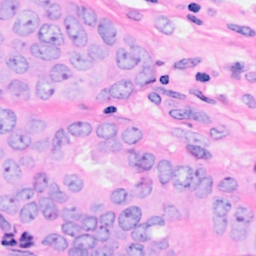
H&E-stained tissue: Breast